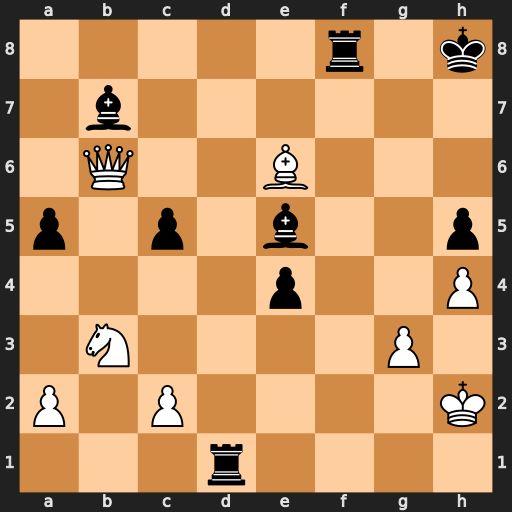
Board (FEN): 5r1k/1b6/1Q2B3/p1p1b2p/4p2P/1N4P1/P1P4K/3r4
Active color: w
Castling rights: -
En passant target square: -
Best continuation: Qxc5 Rf2+ Qxf2 Rh1+ Kxh1